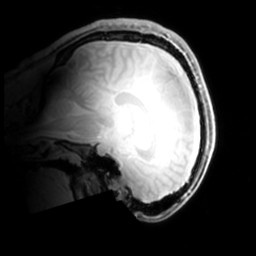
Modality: PDw
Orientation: sagittal
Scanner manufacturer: philips
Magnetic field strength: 7 T
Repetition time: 0.008 s
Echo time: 0.001974 s